Question: I started today with LESS. It looks awesome to work with and I will need it on my internship soon.
My less code:
'''
@color: #4D926F;
body {
background-color: @color;
}
'''
Not anything special.
My html:
'''
<!Doctype HTML>
<html>
<head>
<title>@ViewBag.Title</title>
<link href="@Url.Content("~/Content/style.less")" type="stylesheet" rel="stylesheet/less" />
<script src="@Url.Content("~/Scripts/less-1.4.1.min.js")" type="text/javascript"></script>
</head>
<body>
@RenderBody()
</body>
</html>
'''
The Less script file is downloaded from <URL>
My file structure:
The result:
'''
FileError: 'http://localhost:58123/Content/style.less' wasn't found (404)
in style.less
Index
'''
When I install dotless via Package Manager everything works perfect.
My question is what do I need to runn it without Dotles? I dont have problems installing Dotless or using it. I just want to know whats the missing link why the LESS gives that error. Why do I get a 404 error when the file is there?
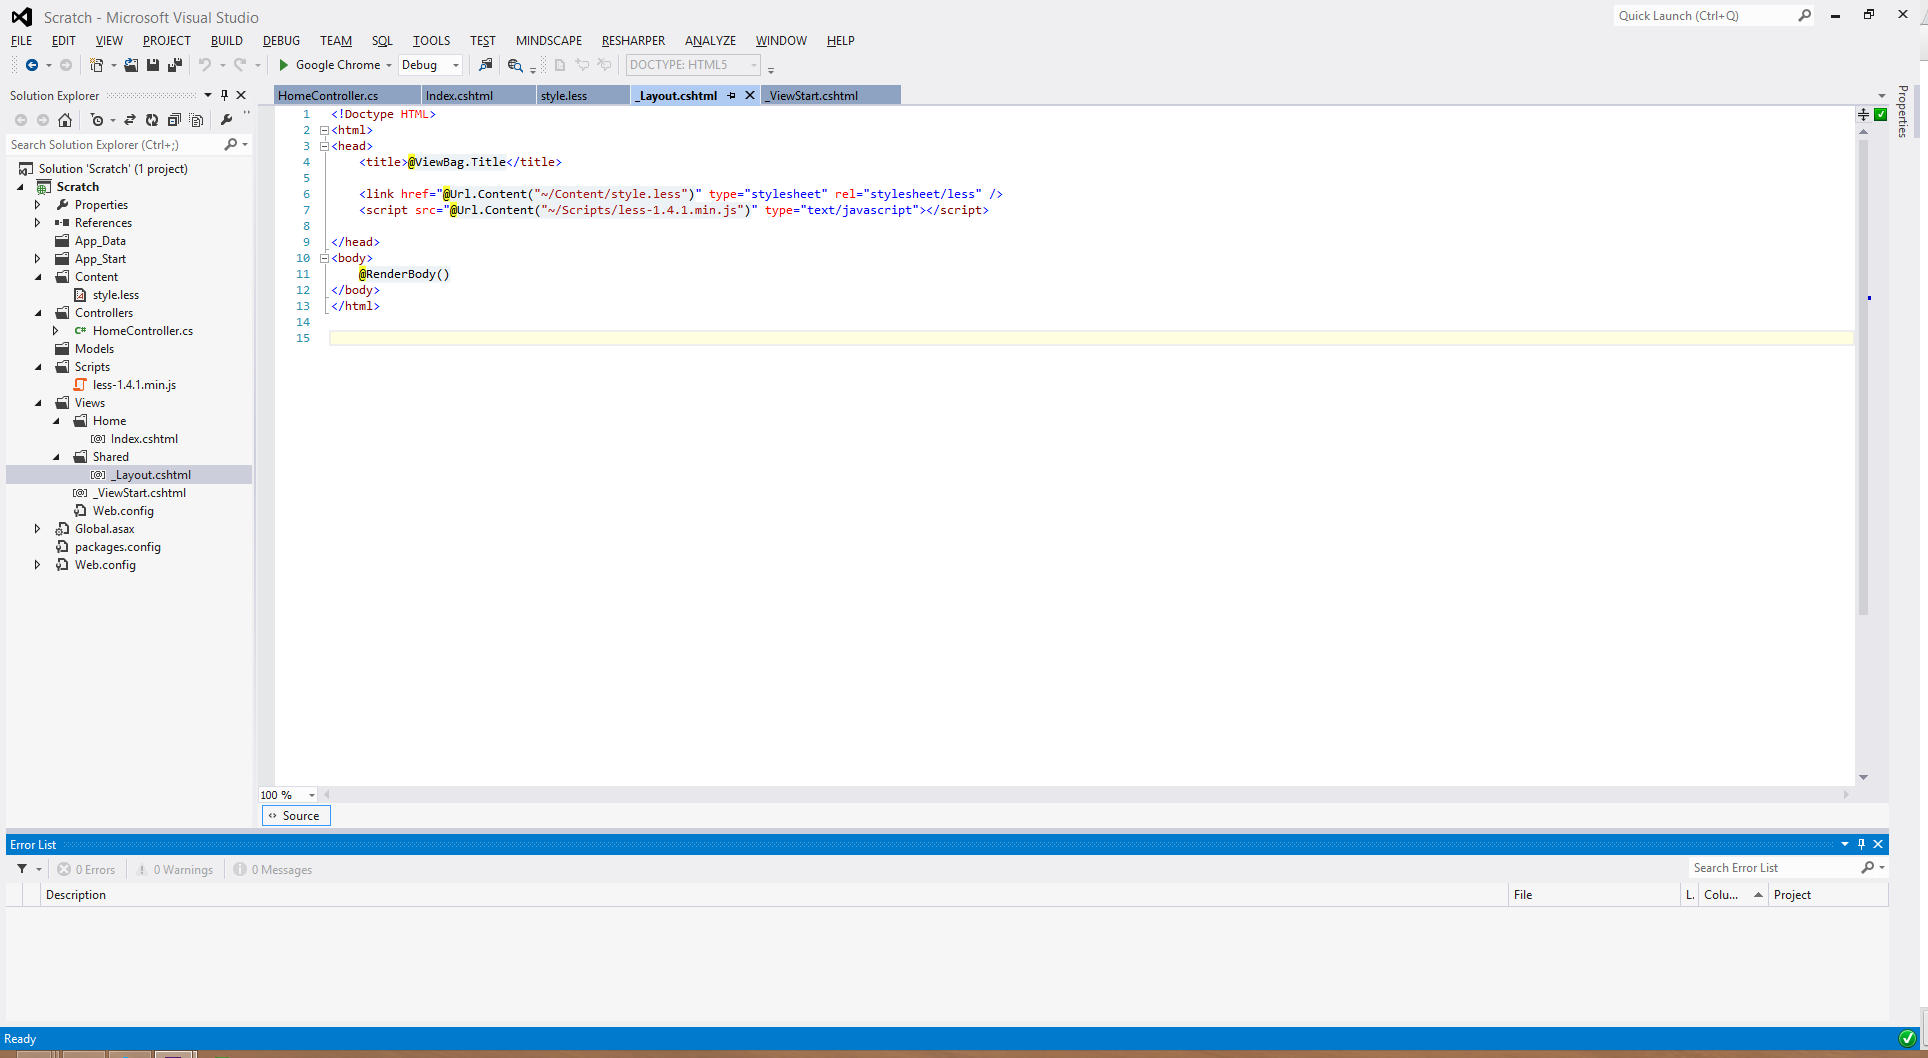
Answer: Dotless compiles the .less to .css. So you would need to add a reference to the resulting .css that Dotless compiles. Also you would want to remove this line from your code.
'''
<link href="@Url.Content("~/Content/style.less")" type="stylesheet" rel="stylesheet/less" />
'''